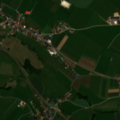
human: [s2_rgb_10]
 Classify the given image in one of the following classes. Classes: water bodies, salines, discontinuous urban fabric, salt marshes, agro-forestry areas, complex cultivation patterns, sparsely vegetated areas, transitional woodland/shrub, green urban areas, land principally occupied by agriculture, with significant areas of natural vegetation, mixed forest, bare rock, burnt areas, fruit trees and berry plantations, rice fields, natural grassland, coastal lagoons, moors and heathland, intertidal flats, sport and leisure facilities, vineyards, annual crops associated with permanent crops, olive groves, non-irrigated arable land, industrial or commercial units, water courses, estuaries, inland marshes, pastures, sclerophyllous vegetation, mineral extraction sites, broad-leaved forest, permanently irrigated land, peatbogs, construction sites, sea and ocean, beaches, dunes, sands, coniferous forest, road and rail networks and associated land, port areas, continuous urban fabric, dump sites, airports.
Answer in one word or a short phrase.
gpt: discontinuous urban fabric, pastures